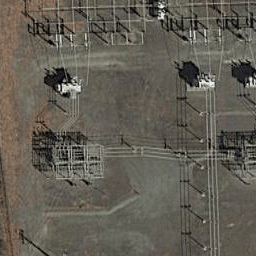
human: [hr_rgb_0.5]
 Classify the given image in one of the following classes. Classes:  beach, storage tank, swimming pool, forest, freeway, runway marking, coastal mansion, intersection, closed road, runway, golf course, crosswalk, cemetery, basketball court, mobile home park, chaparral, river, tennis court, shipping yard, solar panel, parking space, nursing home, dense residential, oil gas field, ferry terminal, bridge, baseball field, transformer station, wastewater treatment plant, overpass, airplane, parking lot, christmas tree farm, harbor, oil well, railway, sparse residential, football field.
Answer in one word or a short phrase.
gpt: transformer station